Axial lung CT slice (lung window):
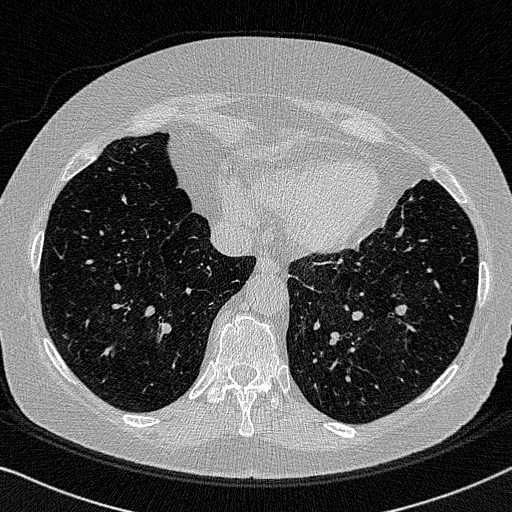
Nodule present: no